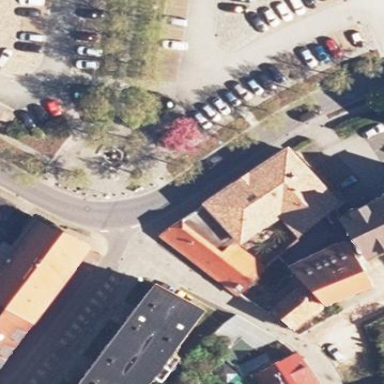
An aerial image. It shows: Bar building.